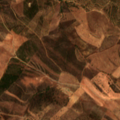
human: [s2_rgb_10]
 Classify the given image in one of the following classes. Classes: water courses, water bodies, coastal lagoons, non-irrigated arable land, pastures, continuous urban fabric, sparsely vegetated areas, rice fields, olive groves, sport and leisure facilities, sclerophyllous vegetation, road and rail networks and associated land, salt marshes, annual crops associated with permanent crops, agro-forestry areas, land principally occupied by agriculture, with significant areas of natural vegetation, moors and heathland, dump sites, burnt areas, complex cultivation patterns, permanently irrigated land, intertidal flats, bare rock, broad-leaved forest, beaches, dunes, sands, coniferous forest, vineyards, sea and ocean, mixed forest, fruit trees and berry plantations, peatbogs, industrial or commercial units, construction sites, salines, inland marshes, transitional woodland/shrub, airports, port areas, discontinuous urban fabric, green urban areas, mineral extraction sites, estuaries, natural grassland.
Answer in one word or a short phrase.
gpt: non-irrigated arable land, land principally occupied by agriculture, with significant areas of natural vegetation, sclerophyllous vegetation, transitional woodland/shrub